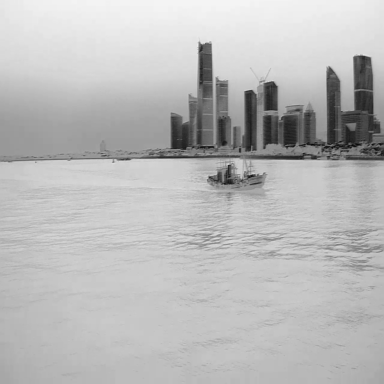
There are two objects shown in the infrared image, including a bulk_carrier, and a container_ship.